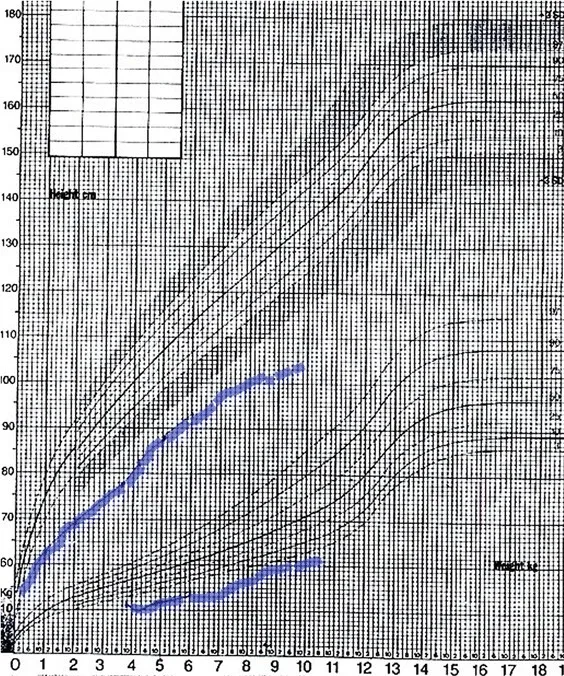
Growth curve representing prenatal and postnatal growth retardation.
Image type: chart (chart)